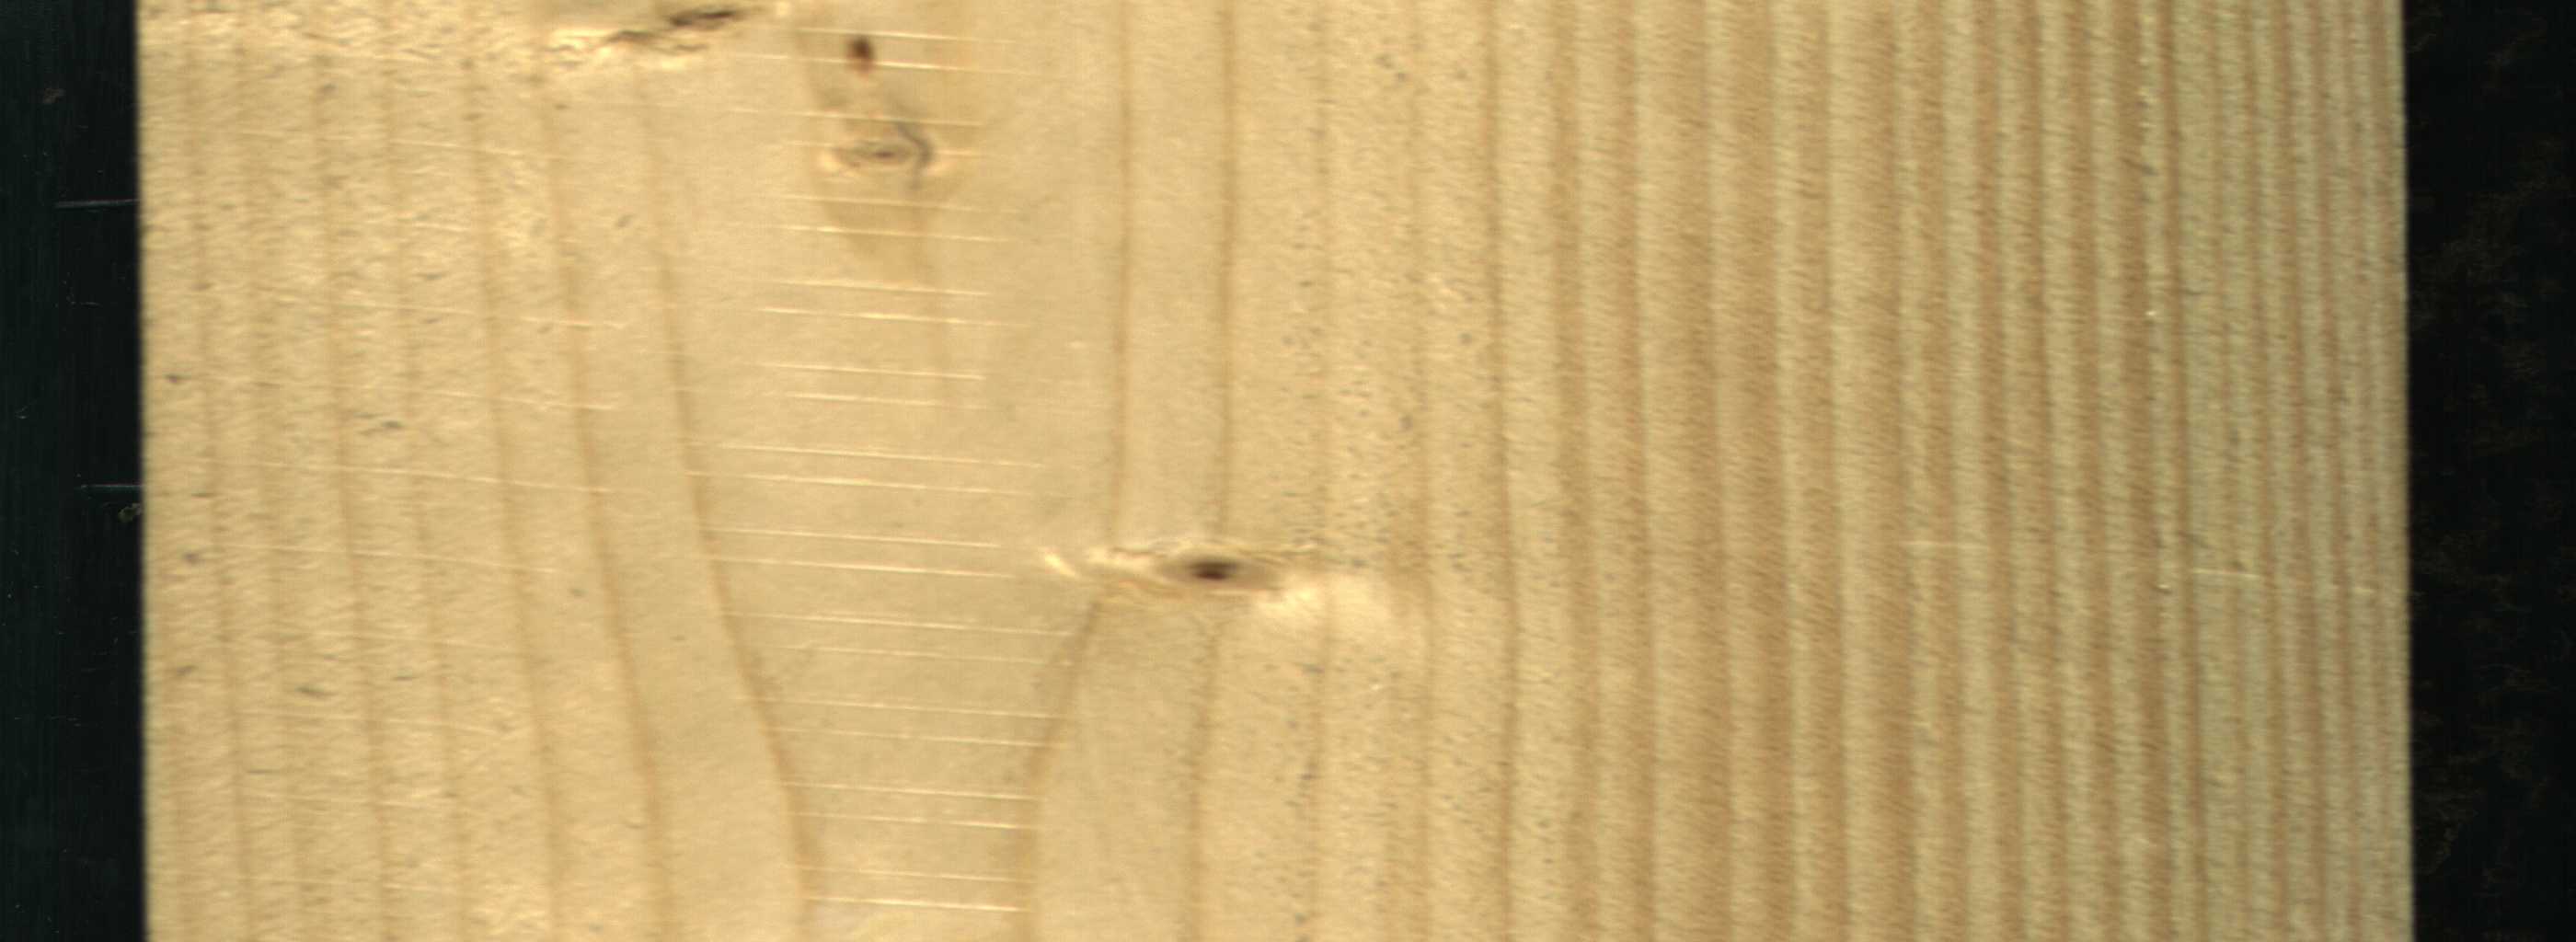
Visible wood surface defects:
Live_Knot
Live_Knot